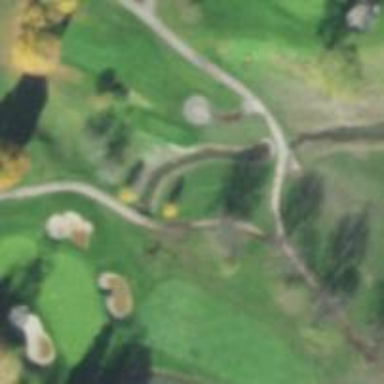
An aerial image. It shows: Water hazard on golf course.